Field crop: maize
Growth stage: 2
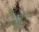
Species: atriplex